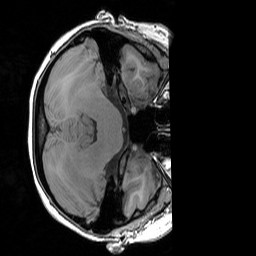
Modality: T1w
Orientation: axial
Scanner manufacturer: siemens
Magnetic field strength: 3 T
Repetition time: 1.83 s
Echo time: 0.00303 s